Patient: sex M, age 48
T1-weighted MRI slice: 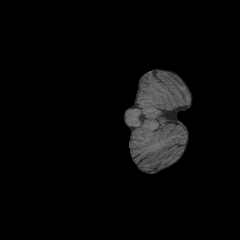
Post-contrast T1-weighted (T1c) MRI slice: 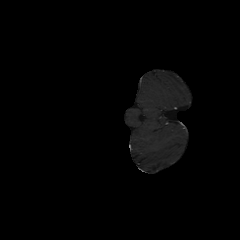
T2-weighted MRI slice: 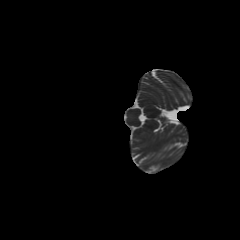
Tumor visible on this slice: no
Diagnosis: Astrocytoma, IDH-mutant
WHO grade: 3